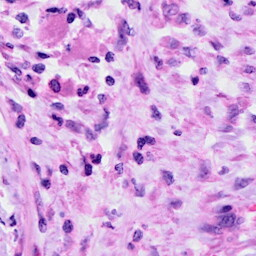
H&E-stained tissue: Cervix